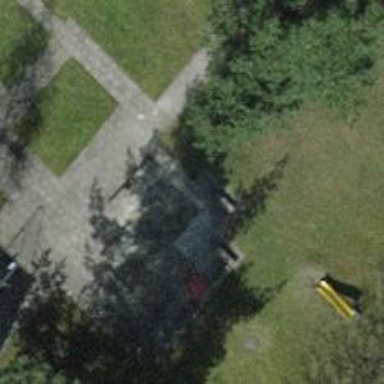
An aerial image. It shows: Bench.